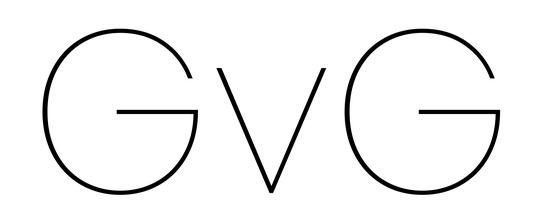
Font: Poppins-Thin